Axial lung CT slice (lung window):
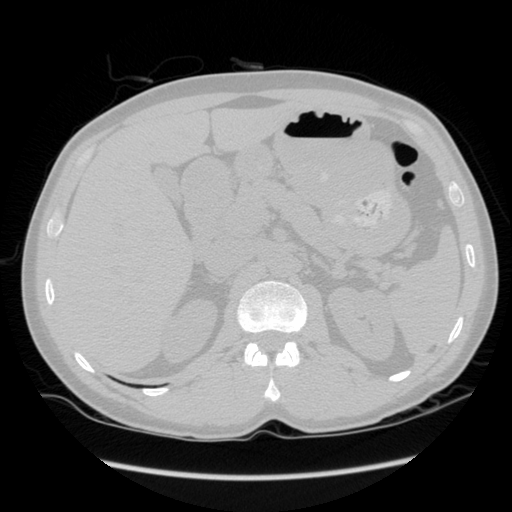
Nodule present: no